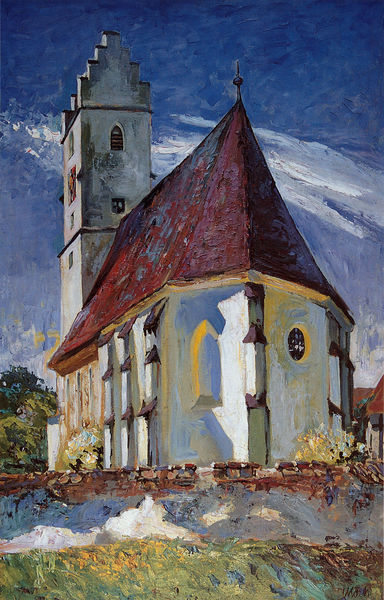
Titel: Kirche von Alzgern
Künstler: Curt Koch
Standort: Mülheim an der Ruhr
Institution: Städtisches Museum
Schlagwörter: baum, blau, gemälde, himmel, weiß, wolken, bäume, kirchturm, braun, fenster, dach, gras, rot, wiese, wolke, malerei, spitze, kirche, sonne, gotik, rund, turm, fassade, moderne, giebel, mauer, uhr, glockenturm, kreuz, rückseite, kathedrale, ziegelsteine, apsis, chor, kapelle, tempel, gothisch, osten, satteldach, froschperspektive, strebewerk, stufengiebel, treppengiebel, ostseite, absyss, anischt